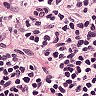
Metastatic tissue present: no